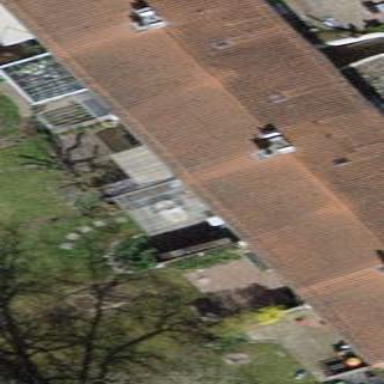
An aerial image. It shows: Building with tiled roof.